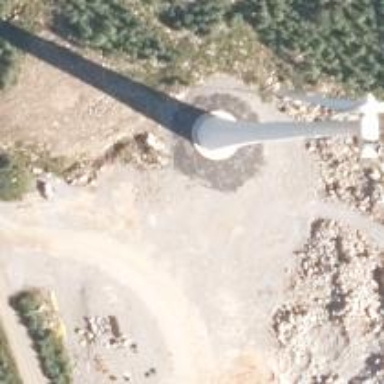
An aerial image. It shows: Wind generator powered by wind turbine.